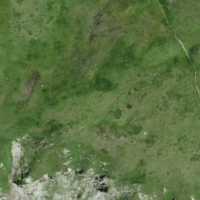
EUNIS habitat code: 26
Species observed at this site:
Oenanthe oenanthe